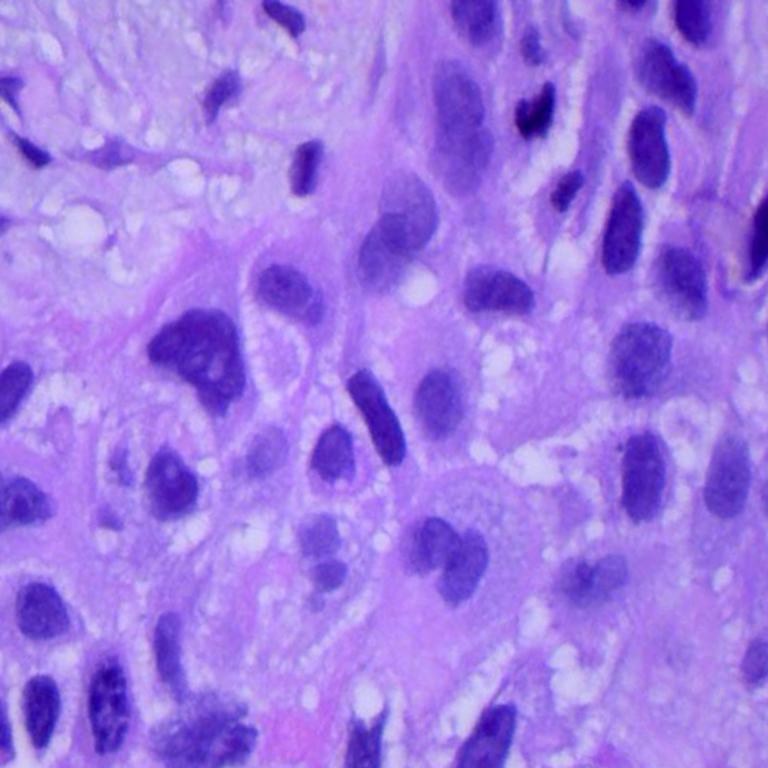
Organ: lung
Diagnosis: squamous carcinomas